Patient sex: M
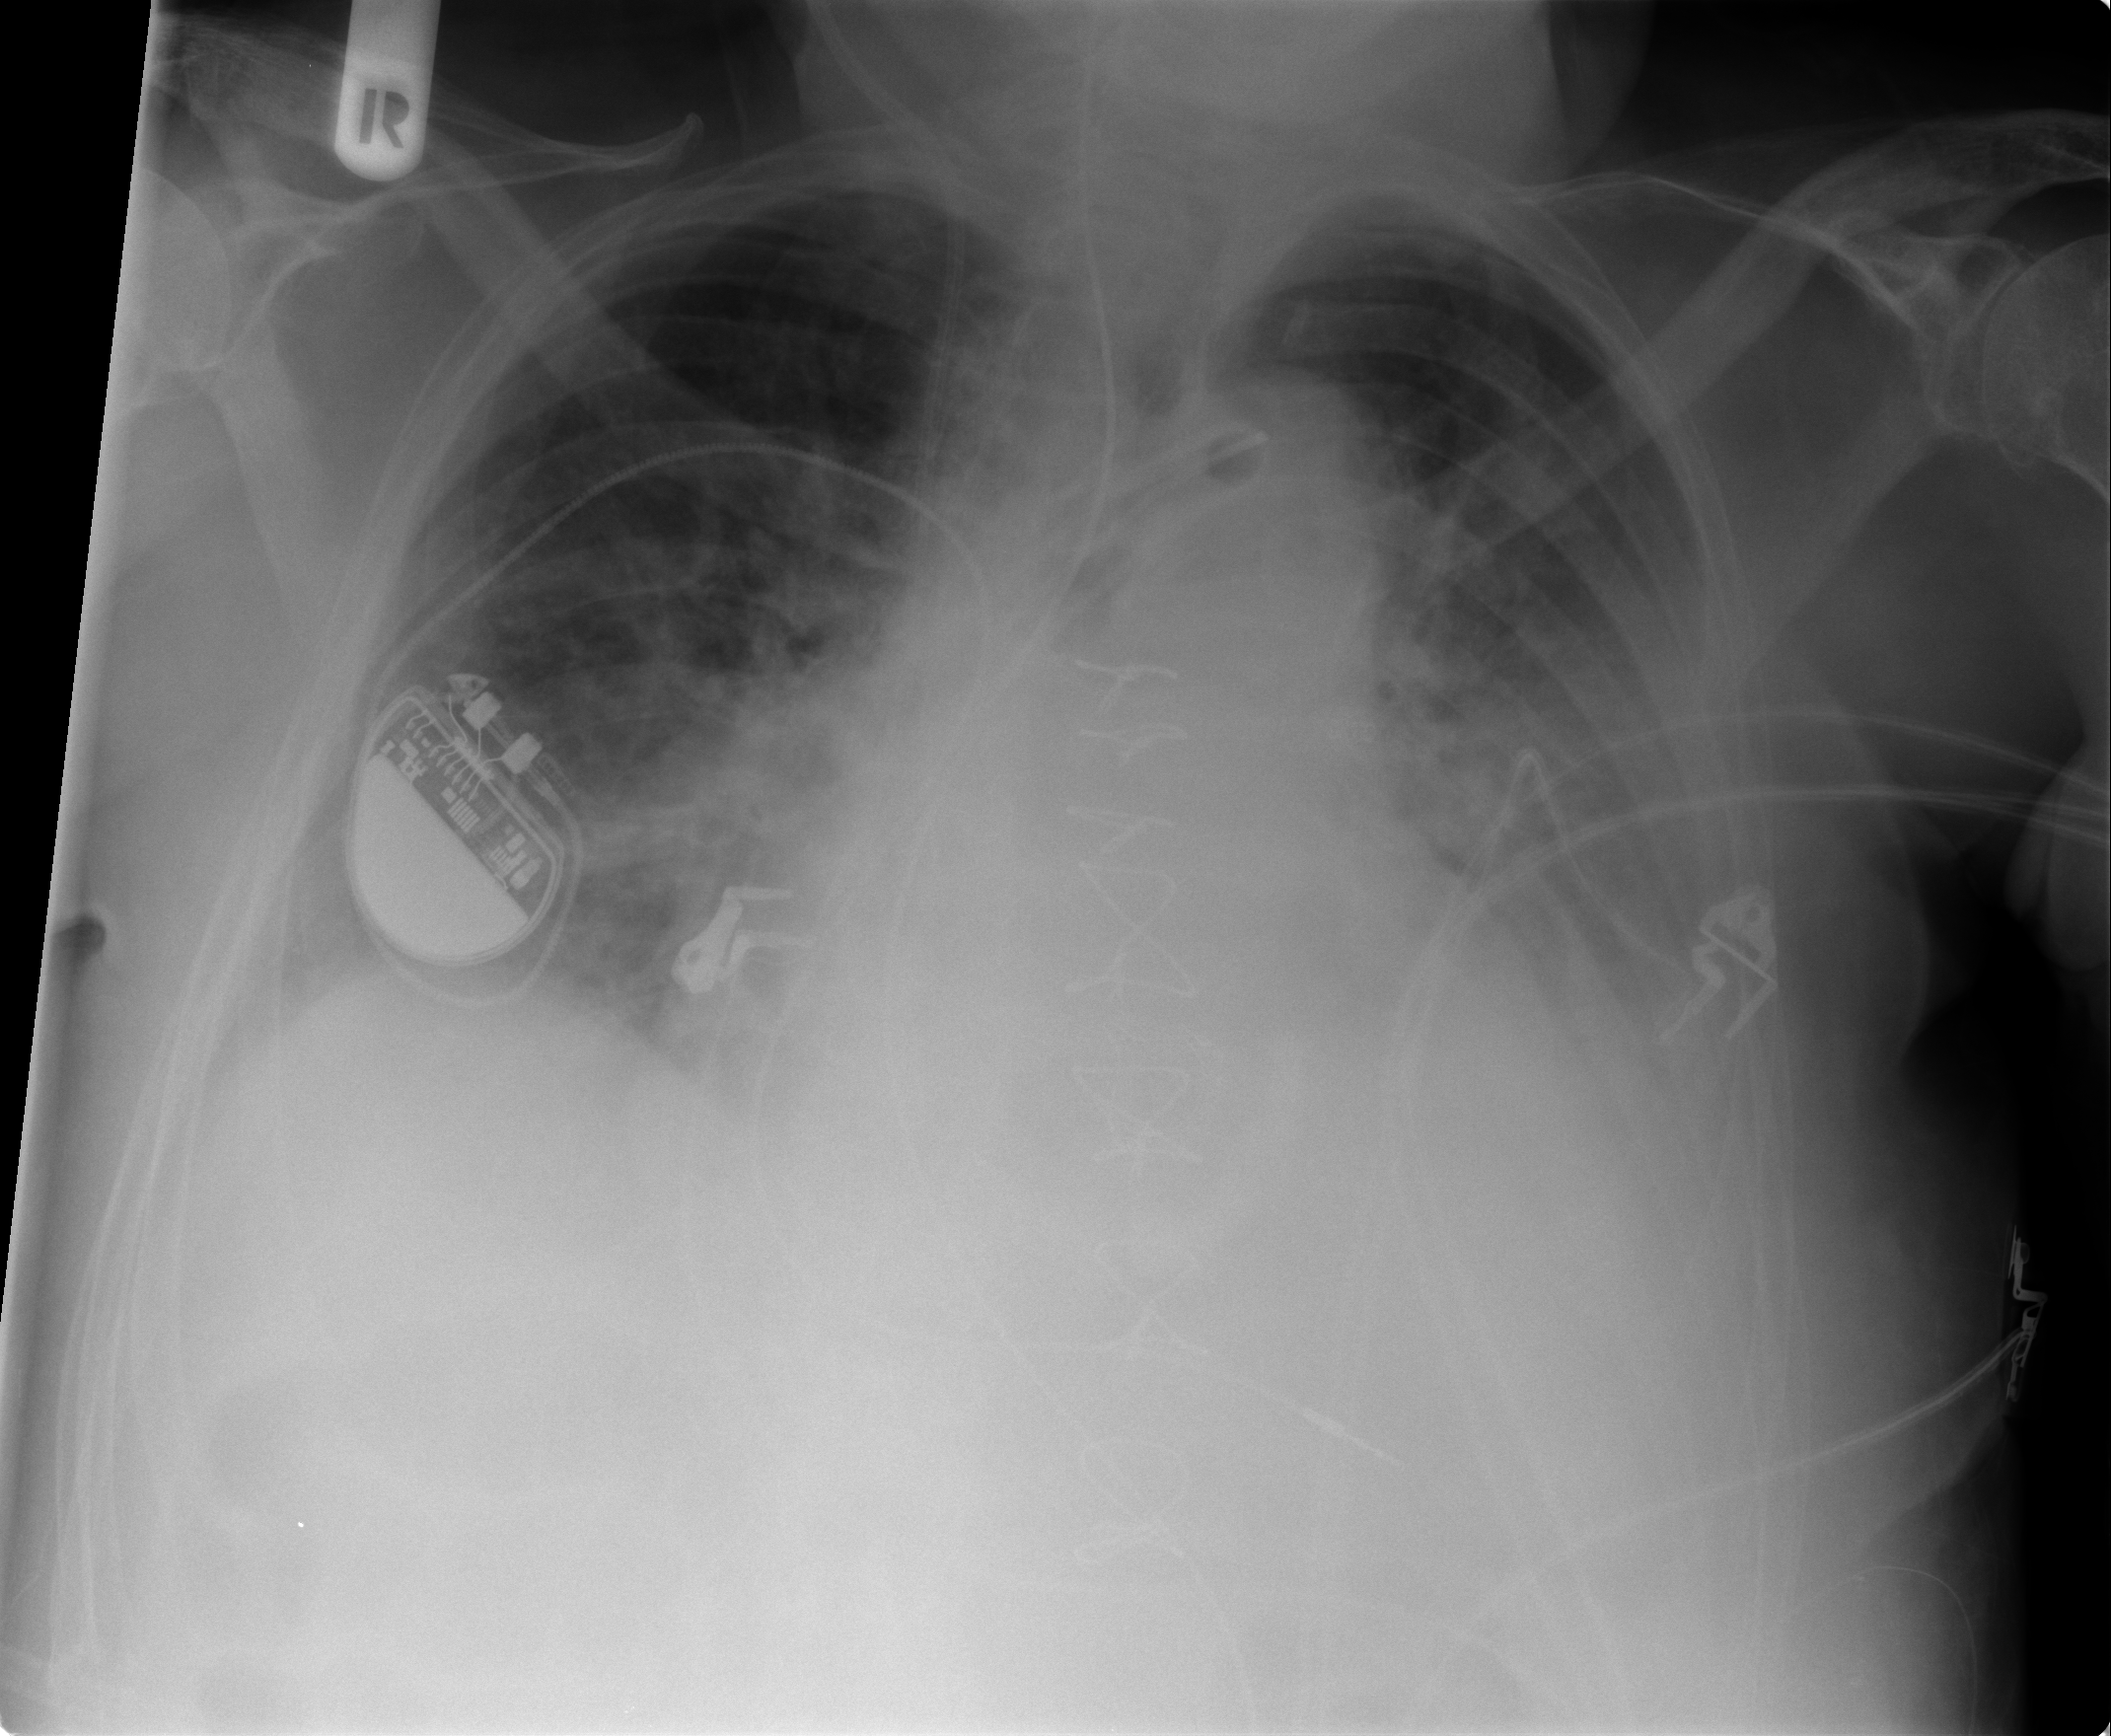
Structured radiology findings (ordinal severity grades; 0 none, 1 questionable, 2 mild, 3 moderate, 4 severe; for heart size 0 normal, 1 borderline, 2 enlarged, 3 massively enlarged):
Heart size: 2
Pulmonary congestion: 3
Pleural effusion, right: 1
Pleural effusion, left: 2
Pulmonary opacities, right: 2
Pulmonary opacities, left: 1
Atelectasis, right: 2
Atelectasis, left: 2